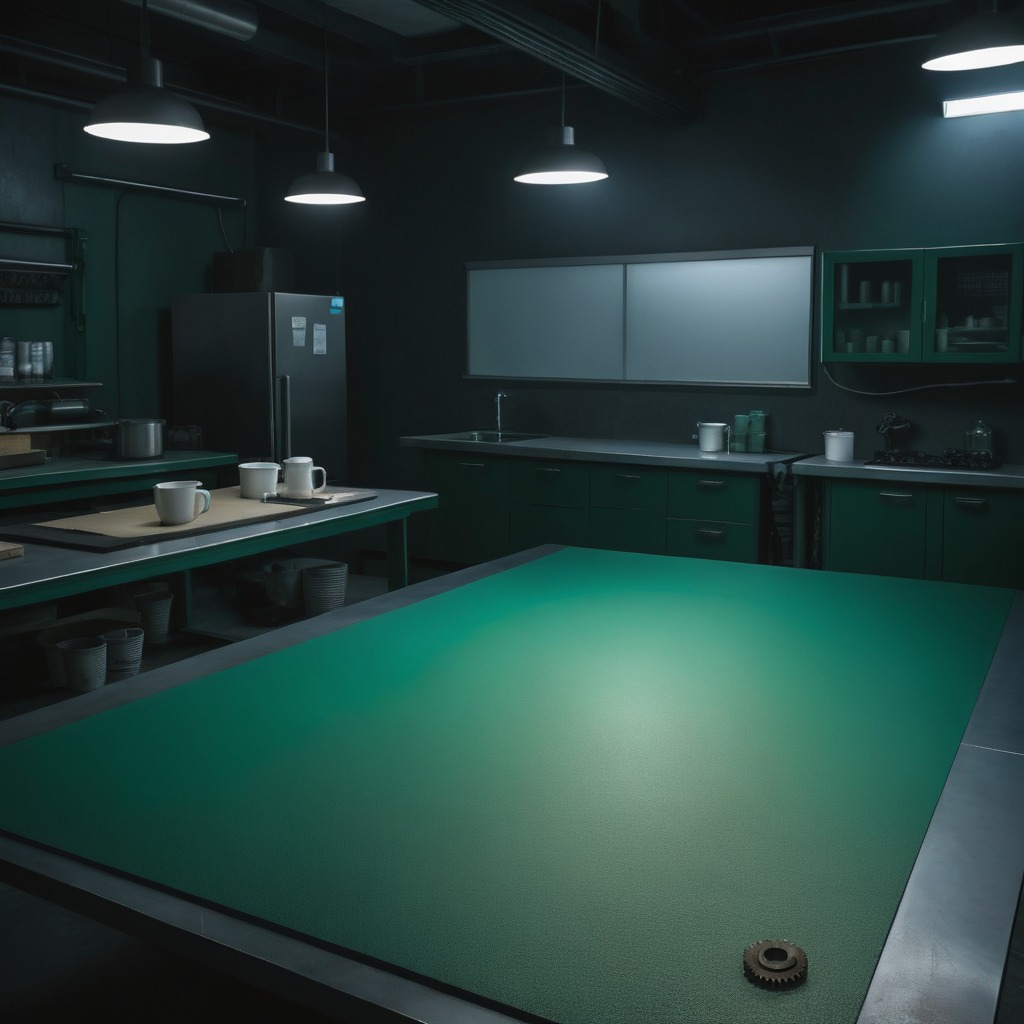
A steel gear with teeth is lying on a clean granite tabletop covered with a green rubber mat inside a workshop at night dim ambient light soft shadows worn but beneath the mat.